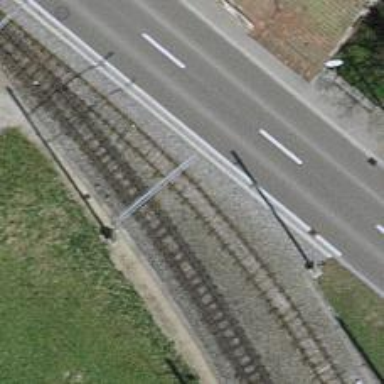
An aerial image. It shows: Narrow-gauge railway siding with electrified contact line.